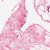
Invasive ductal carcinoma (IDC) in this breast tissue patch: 0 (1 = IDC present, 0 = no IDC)